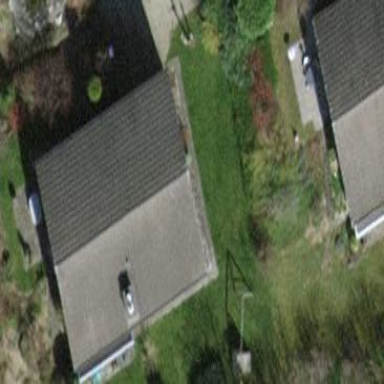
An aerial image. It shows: Building with tile roof.